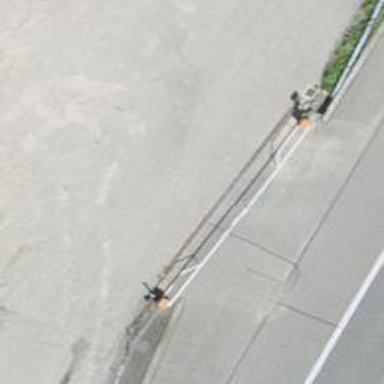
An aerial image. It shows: Lift gate barrier.